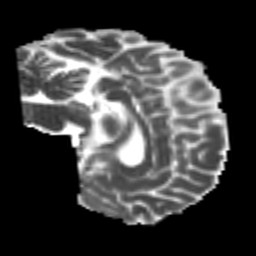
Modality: MD
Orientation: sagittal
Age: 26
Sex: male
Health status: healthy
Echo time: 0.074 s